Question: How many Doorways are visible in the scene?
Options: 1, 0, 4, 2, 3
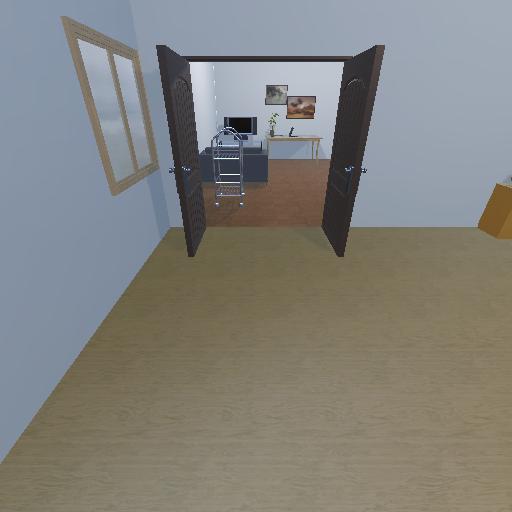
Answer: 1